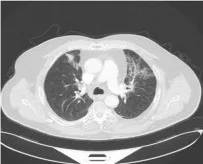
(C) After administration of Camrelizumab, CT scan revealed patchy consolidation and ground-glass opacities localized within the previously irradiated area.
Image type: radiology (ct)